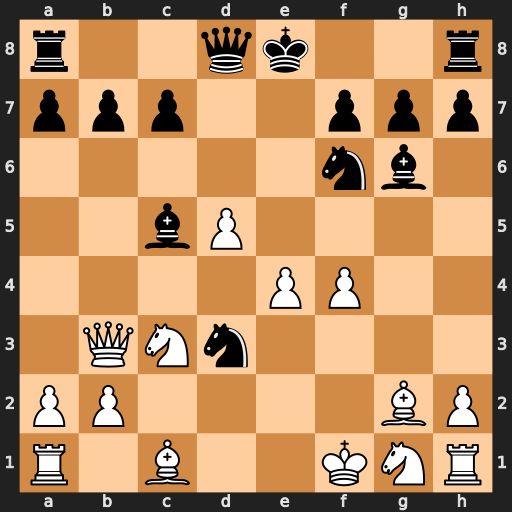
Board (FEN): r2qk2r/ppp2ppp/5nb1/2bP4/4PP2/1QNn4/PP4BP/R1B2KNR
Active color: w
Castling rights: kq
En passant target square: -
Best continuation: Qb5+ c6 Qxd3